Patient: sex F, age 31
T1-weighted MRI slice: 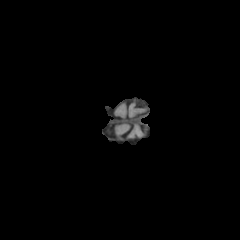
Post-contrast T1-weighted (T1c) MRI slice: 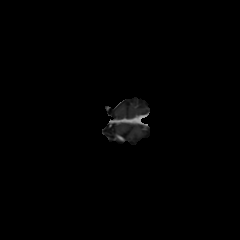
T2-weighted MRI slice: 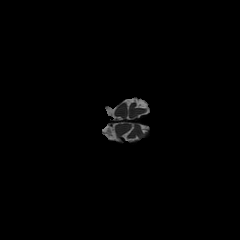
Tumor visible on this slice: no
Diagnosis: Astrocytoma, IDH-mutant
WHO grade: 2